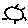
Label: sun